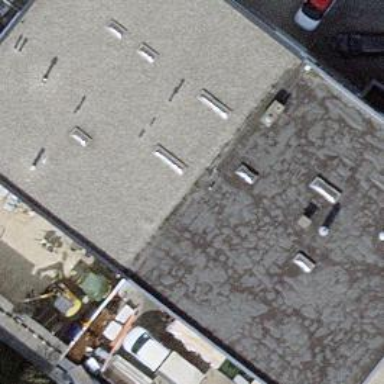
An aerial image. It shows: Office building with flat roof.